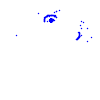
Particle: pion